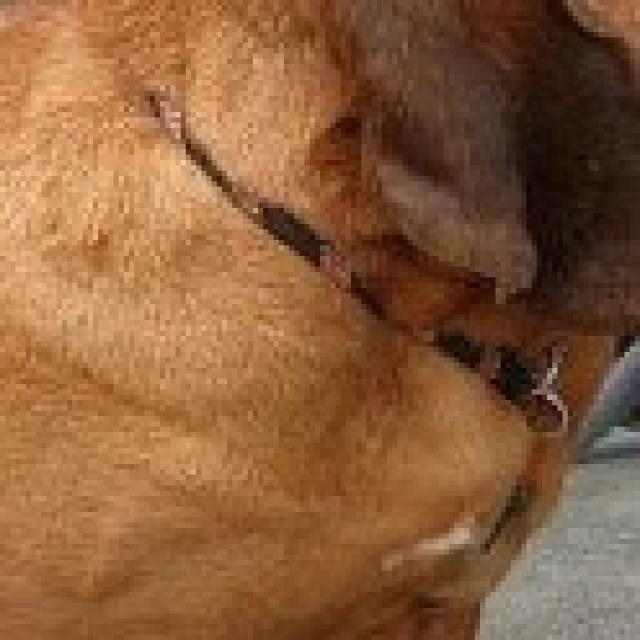
Healthy canine skin — no visible lesions, inflammation, or abnormalities. The skin and coat appear normal.